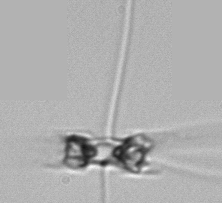
Label: Chaetoceros_didymus